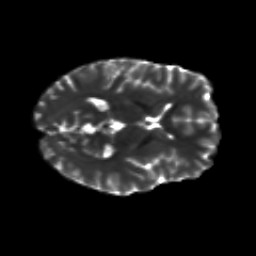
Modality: T2w
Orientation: axial
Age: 18
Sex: female
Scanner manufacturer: siemens
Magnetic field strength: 3 T
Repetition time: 8.8 s
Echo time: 0.085 s